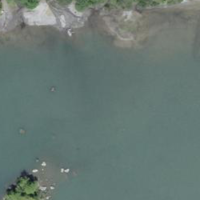
EUNIS habitat code: 14
Species observed at this site:
Accipiter nisus
Anthus trivialis
Fulica atra
Lophophanes cristatus
Anas platyrhynchos
Turdus viscivorus
Fringilla coelebs
Erebia aethiops
Sylvia atricapilla
Ptyonoprogne rupestris
Gymnadenia conopsea
Phylloscopus collybita
Tachymarptis melba
Parus major
Erithacus rubecula
Aquila chrysaetos
Certhia familiaris
Phoenicurus ochruros
Falco tinnunculus
Motacilla alba
Periparus ater